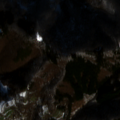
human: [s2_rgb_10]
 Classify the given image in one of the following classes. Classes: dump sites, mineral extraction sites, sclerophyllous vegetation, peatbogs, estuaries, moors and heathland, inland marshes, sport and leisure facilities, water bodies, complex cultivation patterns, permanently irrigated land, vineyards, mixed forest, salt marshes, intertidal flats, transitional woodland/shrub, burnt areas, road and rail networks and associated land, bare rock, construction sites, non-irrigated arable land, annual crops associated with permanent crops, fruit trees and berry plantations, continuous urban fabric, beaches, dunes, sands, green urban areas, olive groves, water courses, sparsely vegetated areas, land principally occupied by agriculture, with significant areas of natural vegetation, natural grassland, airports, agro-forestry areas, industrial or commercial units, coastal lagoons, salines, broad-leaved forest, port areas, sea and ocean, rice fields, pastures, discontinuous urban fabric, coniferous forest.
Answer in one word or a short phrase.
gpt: broad-leaved forest, transitional woodland/shrub